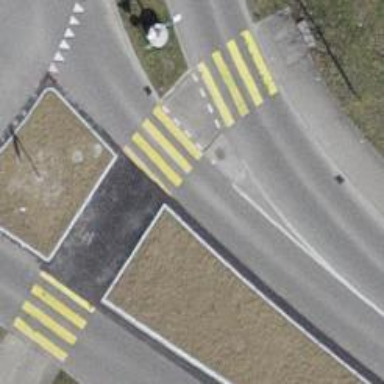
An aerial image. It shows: Marked footway crossing with visible markings.